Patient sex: M
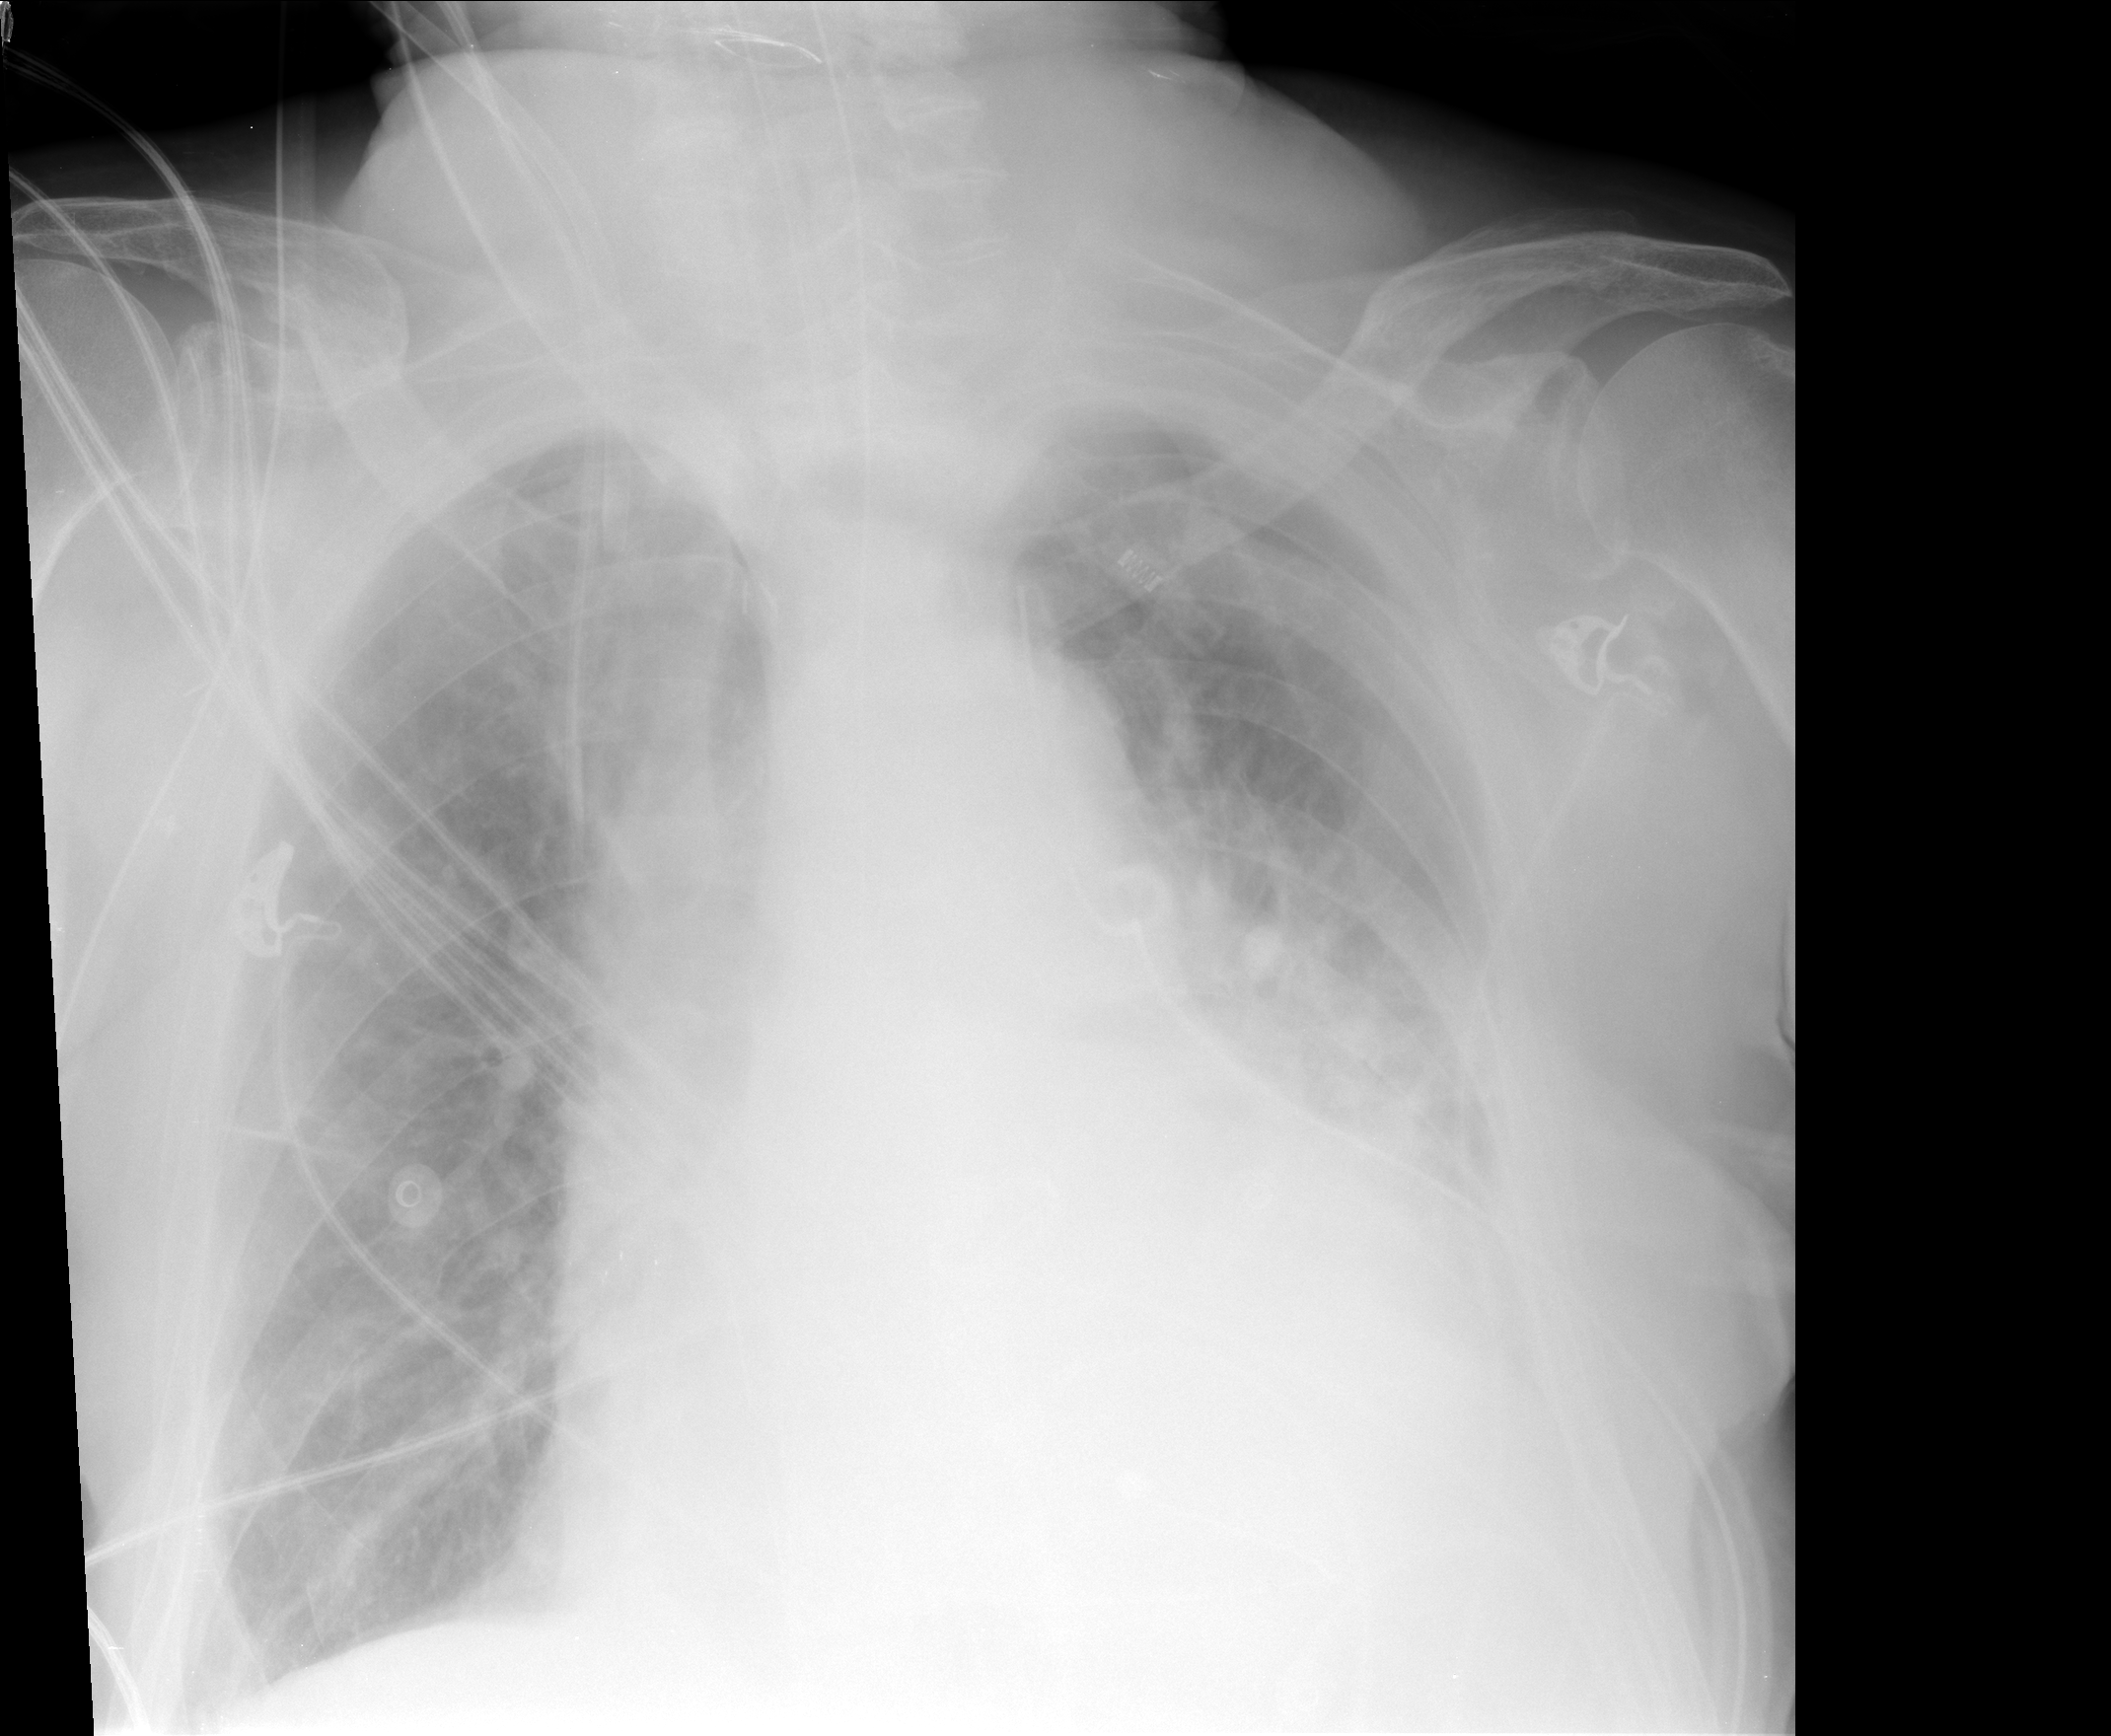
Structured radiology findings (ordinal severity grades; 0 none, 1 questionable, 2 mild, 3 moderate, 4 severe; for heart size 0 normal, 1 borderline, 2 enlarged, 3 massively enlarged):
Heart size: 2
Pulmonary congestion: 0
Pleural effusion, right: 1
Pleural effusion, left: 3
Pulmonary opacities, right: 0
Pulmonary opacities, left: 0
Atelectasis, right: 0
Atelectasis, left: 2